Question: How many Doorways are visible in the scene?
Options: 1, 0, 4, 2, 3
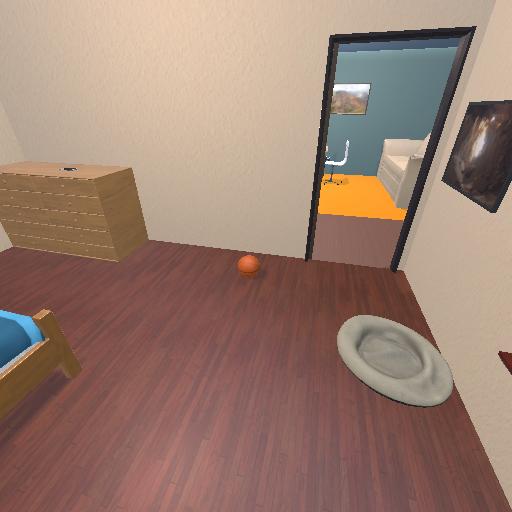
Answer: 1